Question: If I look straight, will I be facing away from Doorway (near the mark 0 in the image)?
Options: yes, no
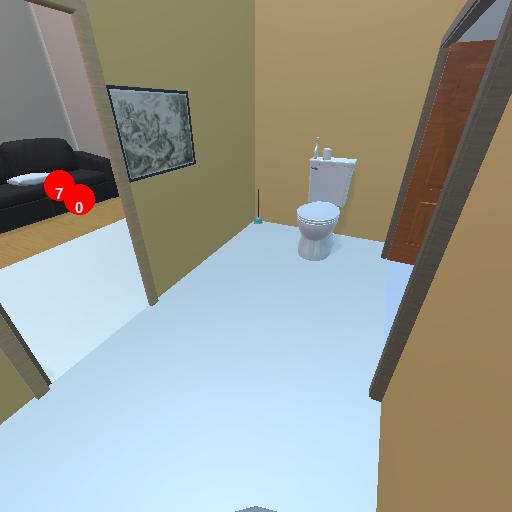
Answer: yes